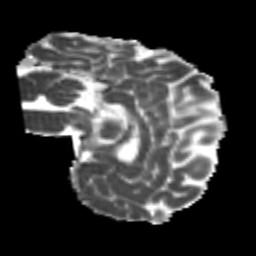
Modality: MD
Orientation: sagittal
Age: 25
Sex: male
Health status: healthy
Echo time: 0.074 s